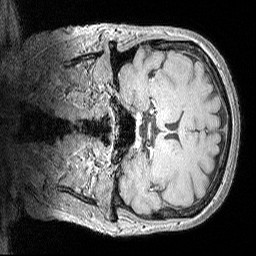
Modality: MP2RAGE
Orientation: coronal
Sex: female
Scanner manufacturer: siemens
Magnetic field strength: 3 T
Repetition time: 5 s
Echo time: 0.00292 s